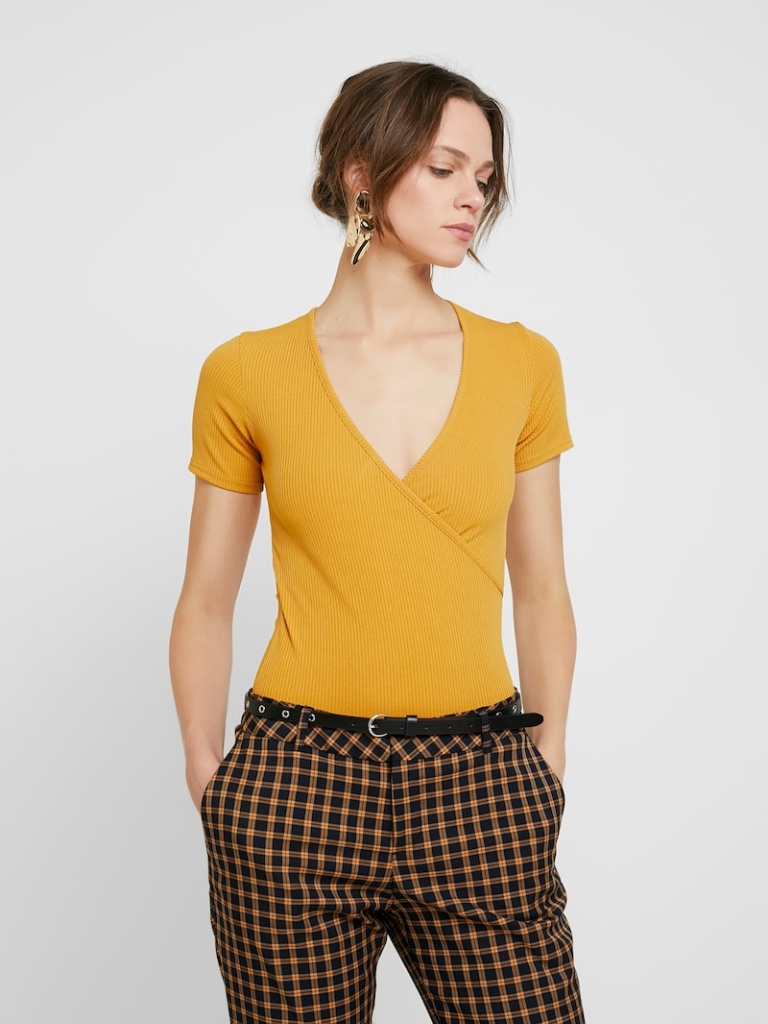
knit tight short sleeve waist length Fully Tucked in v-neck bodysuit